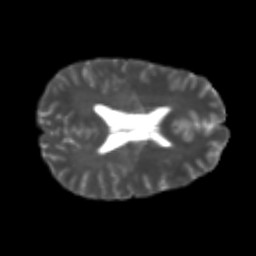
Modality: T2w
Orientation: axial
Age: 20
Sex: male
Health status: healthy
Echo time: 0.074 s